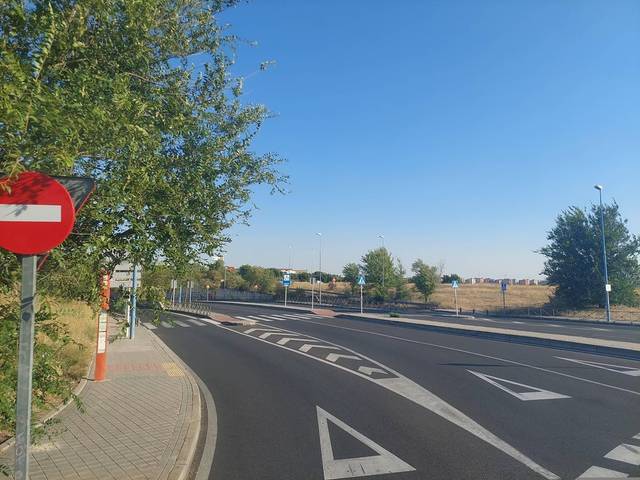
Region: Spain
Coordinates: 40.312, -3.78